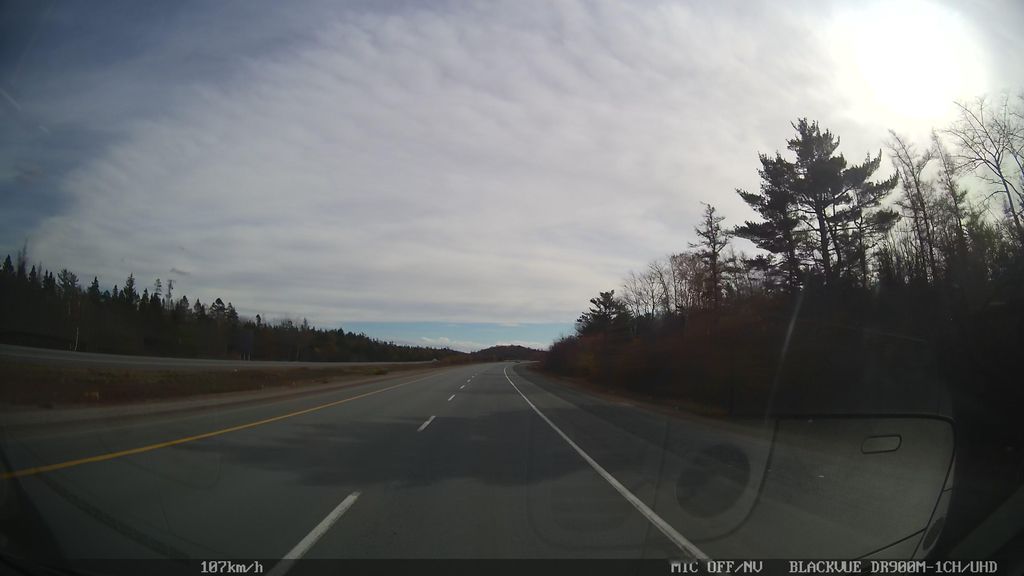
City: halifax